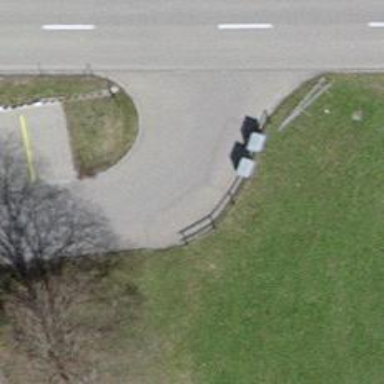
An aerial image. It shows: Driveway with paved surface.